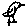
Label: bird